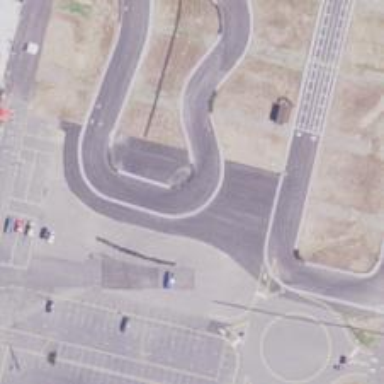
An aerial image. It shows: Raceway for motor and karting sports.